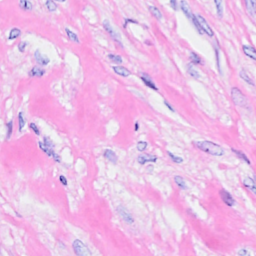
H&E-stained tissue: Breast